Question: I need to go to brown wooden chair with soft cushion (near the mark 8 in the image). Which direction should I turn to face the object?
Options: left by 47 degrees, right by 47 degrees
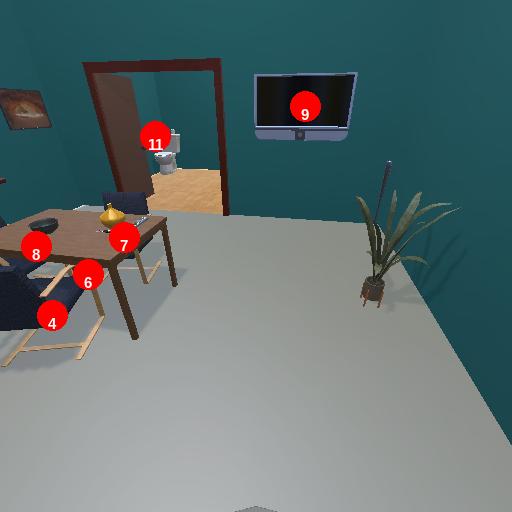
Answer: left by 47 degrees